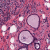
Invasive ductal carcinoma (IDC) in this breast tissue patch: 0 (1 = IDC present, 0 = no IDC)